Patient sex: M
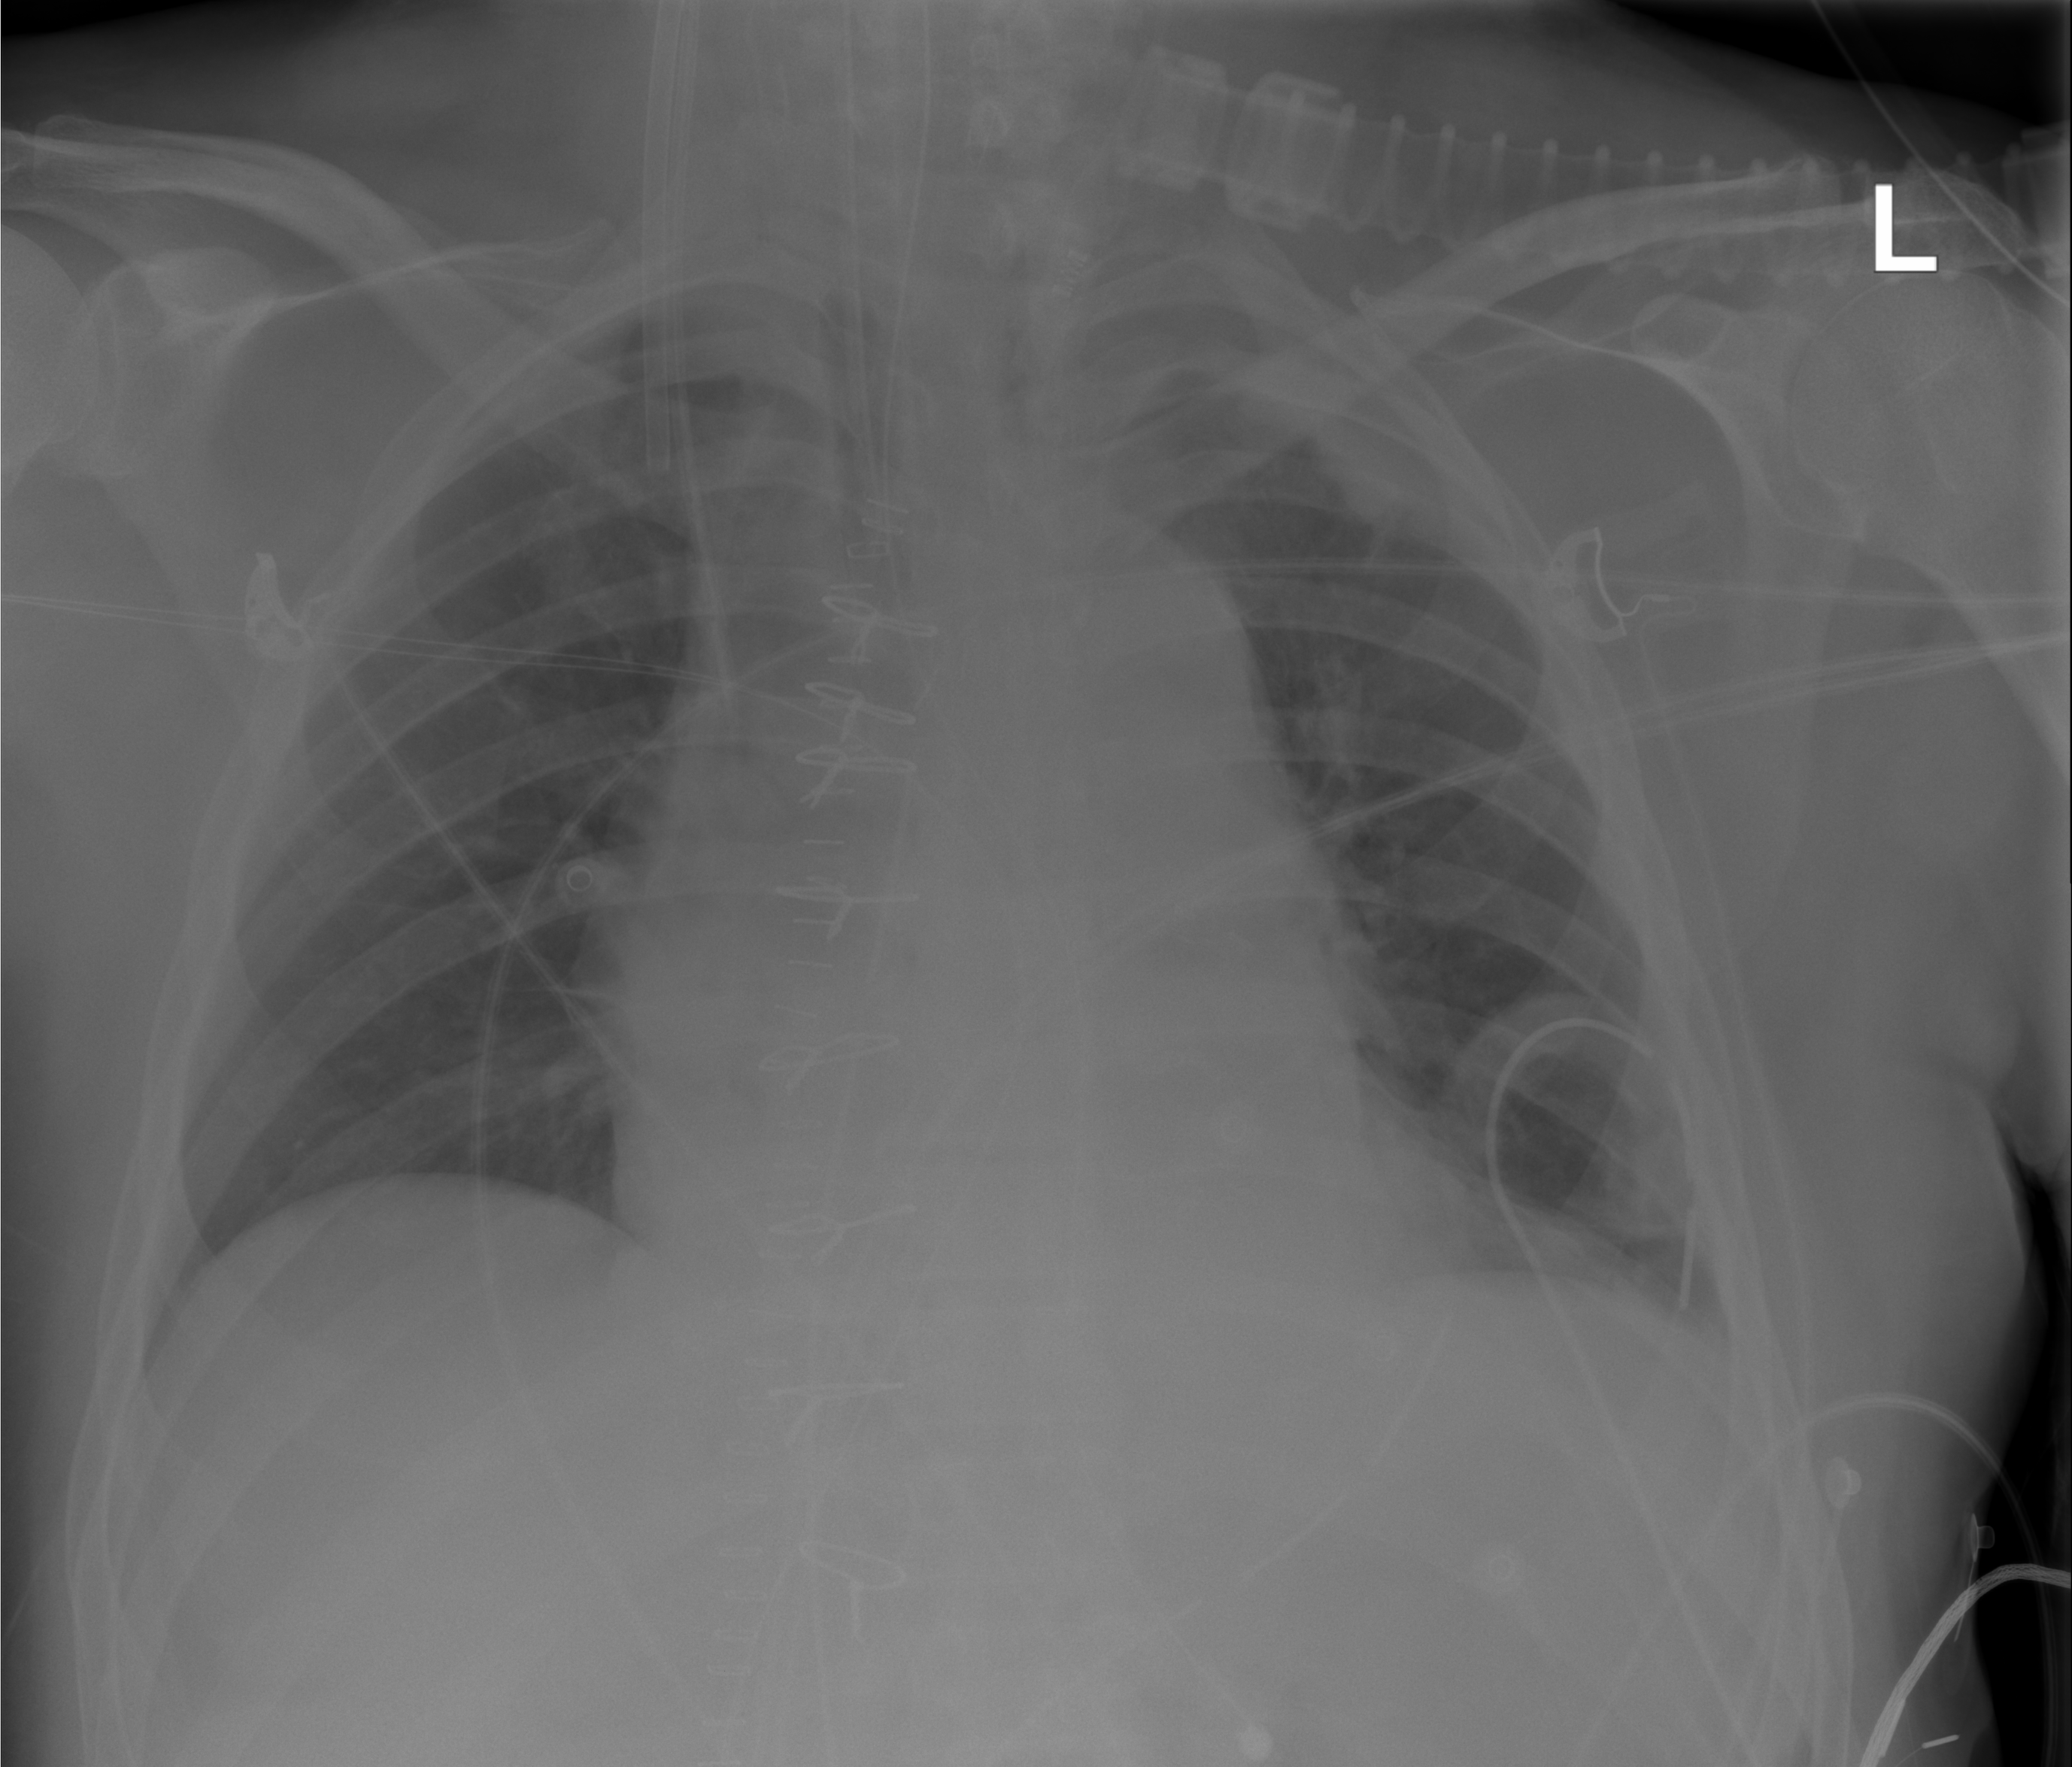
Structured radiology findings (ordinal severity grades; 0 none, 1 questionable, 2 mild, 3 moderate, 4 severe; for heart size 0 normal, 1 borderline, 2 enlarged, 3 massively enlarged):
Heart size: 1
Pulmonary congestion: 0
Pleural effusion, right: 0
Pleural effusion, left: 0
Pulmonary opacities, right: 0
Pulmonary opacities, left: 0
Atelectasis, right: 0
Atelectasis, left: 0